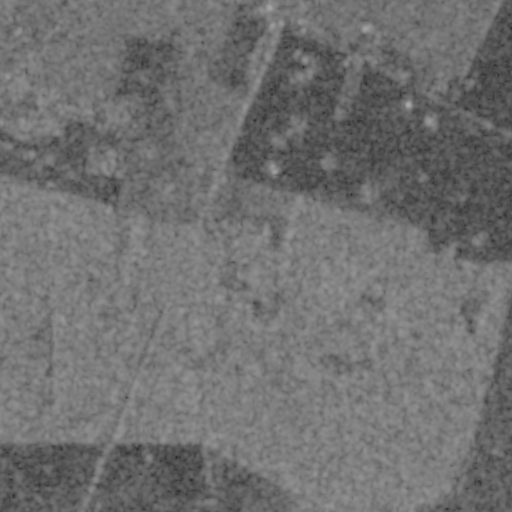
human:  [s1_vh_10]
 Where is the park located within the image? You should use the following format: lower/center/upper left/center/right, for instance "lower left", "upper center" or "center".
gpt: The park is located in the upper right of the image.
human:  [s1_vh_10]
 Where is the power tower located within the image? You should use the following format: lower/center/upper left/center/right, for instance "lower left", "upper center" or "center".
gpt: The power tower is located in the lower right of the image.
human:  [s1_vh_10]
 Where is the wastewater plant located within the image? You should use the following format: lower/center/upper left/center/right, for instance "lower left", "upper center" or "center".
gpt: The wastewater plant is located in the center left of the image.
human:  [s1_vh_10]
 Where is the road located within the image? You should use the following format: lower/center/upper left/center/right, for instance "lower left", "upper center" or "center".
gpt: There is no road in the image.

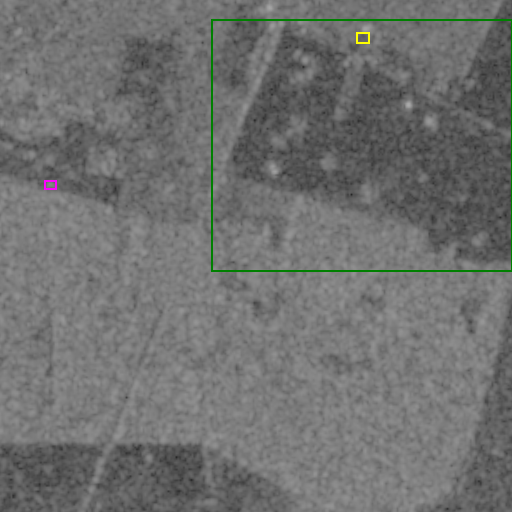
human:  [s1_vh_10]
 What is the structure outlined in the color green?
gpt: The structure outlined in green is a crop field.
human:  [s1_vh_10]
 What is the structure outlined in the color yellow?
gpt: The structure outlined in yellow is a park.
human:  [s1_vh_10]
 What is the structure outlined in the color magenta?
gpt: The structure outlined in magenta is a wastewater plant.
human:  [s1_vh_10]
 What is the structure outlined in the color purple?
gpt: There is no purple outline.